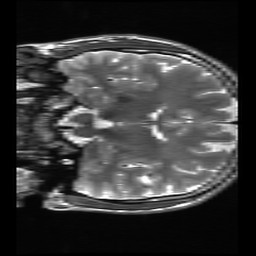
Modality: FLAIR
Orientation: coronal
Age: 22
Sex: male
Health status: healthy
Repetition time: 12 s
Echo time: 0.09782 s